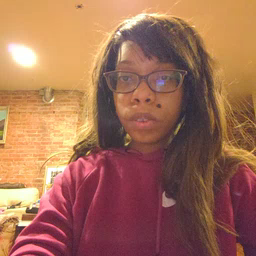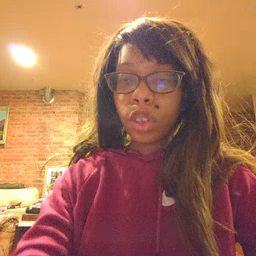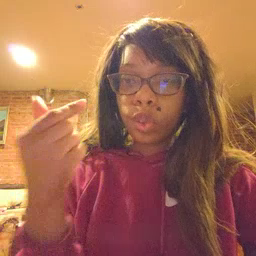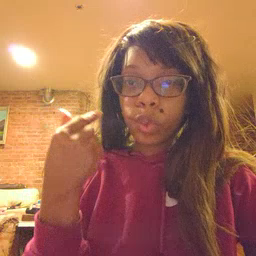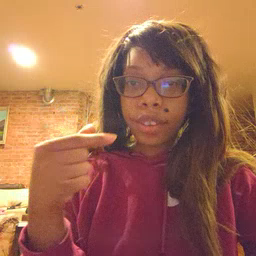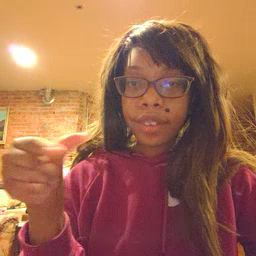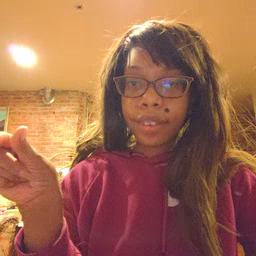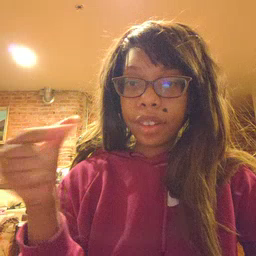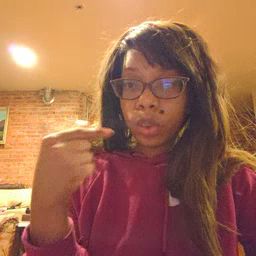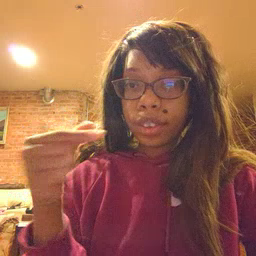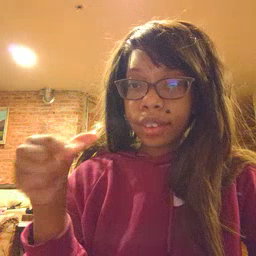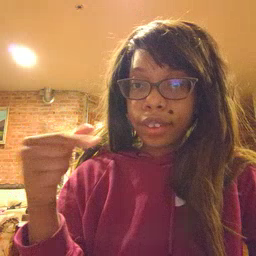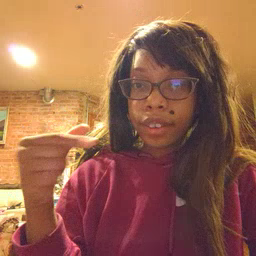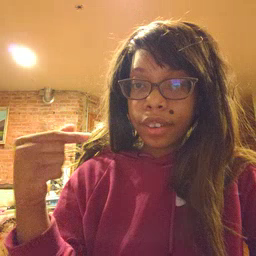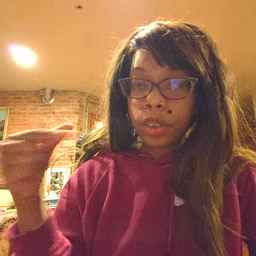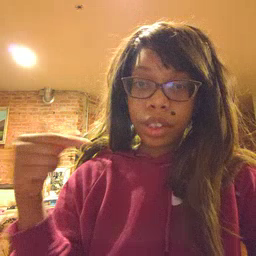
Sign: green